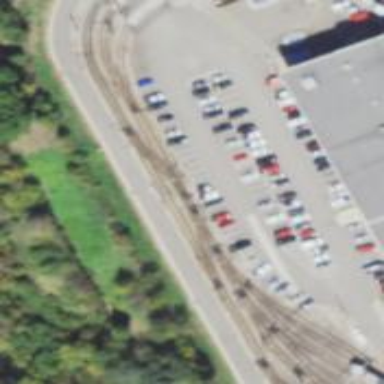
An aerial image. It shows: Light rail service yard with electrified contact lines.